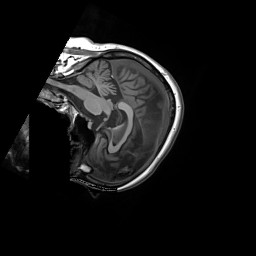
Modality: T1w
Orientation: sagittal
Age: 66
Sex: female
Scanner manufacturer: siemens
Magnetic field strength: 3 T
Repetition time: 1.55 s
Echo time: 0.00234 s